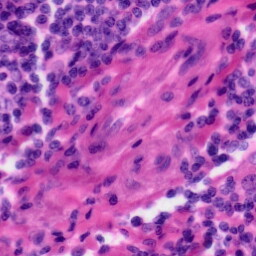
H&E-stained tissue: Tonsil